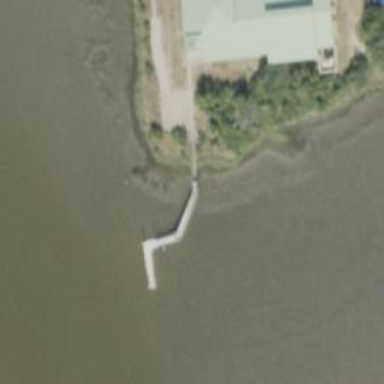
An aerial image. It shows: Man-made pier.